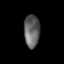
Tissue: lung
Cell type: Others
Senescence score: 0.2002
Nuclear area (px): 505
Mean DAPI intensity: 97.933